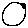
Label: circle